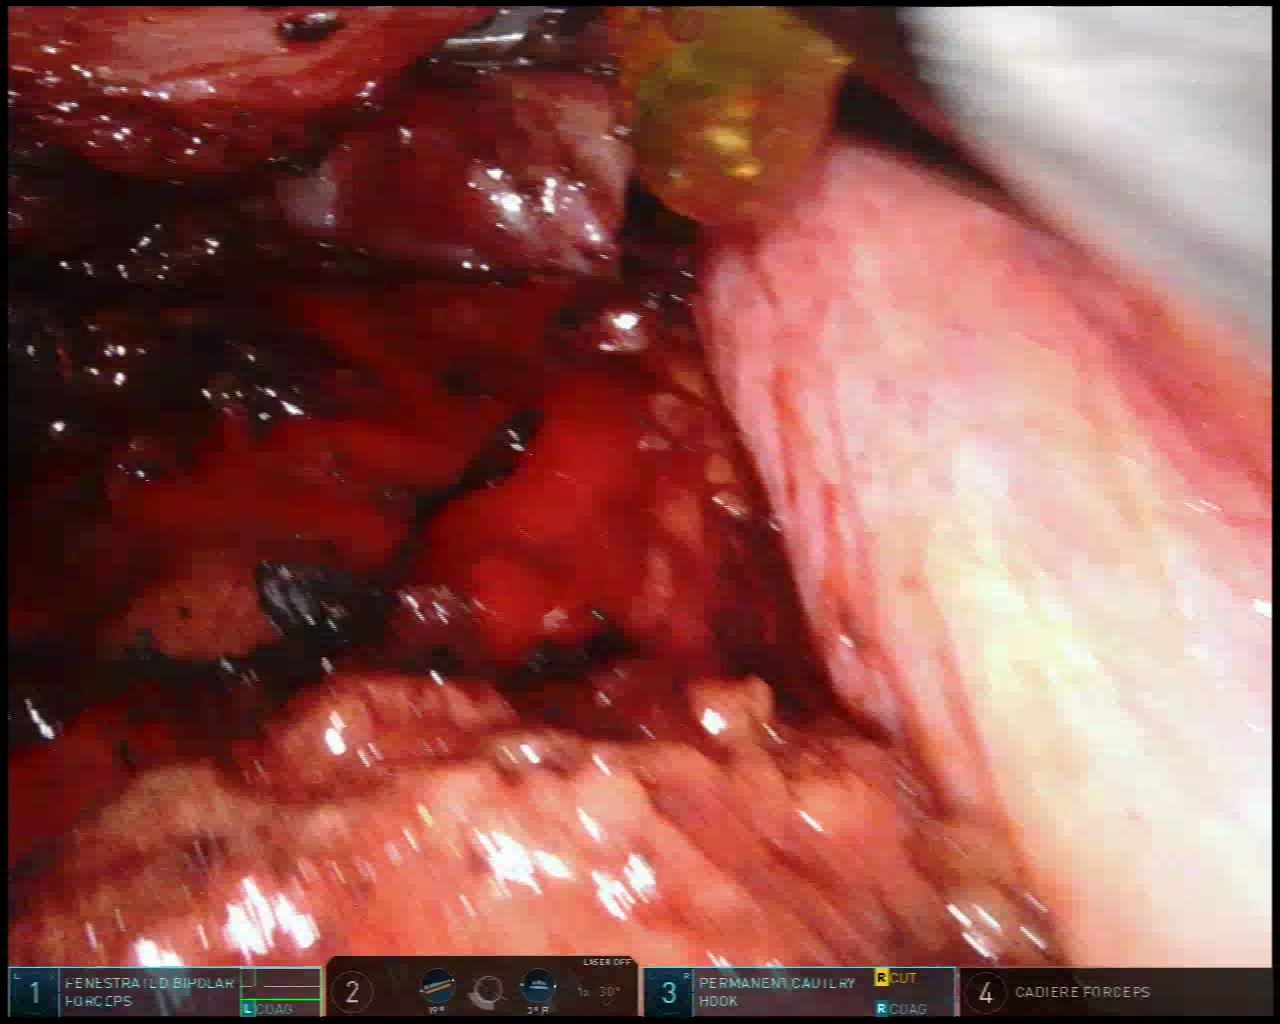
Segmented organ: vesicular_glands
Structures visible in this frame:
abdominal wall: no
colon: no
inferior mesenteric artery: no
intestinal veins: no
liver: no
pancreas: no
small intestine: no
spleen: no
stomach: no
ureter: no
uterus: no
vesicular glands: yes